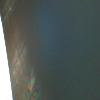
Label: sunburn